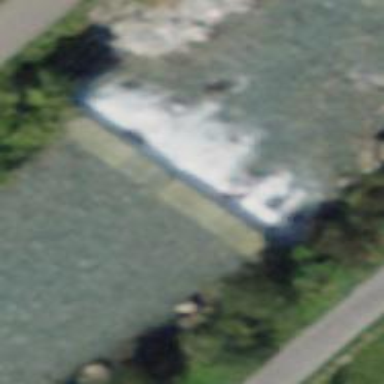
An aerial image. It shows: Weir in waterway.